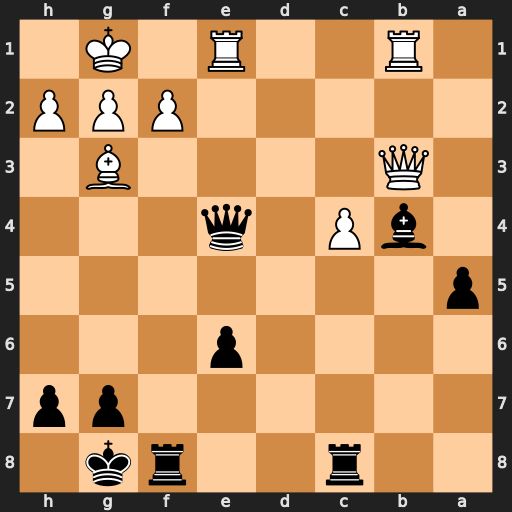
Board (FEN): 2r2rk1/6pp/4p3/p7/1bP1q3/1Q4B1/5PPP/1R2R1K1
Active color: b
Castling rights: -
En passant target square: -
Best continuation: Bxe1